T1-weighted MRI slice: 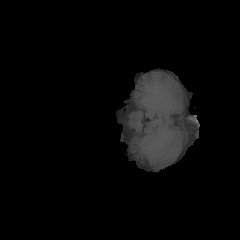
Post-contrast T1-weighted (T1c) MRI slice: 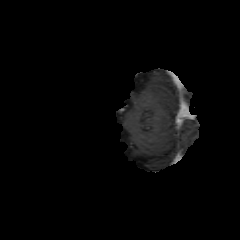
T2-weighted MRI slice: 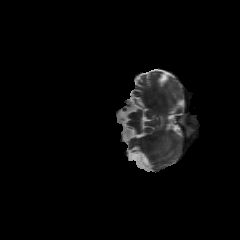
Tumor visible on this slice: no